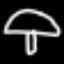
Label: mushroom